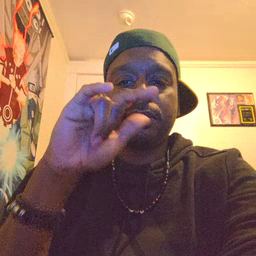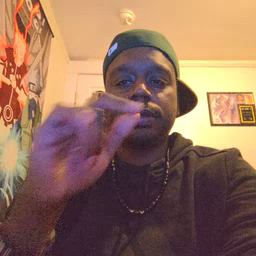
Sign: airplane